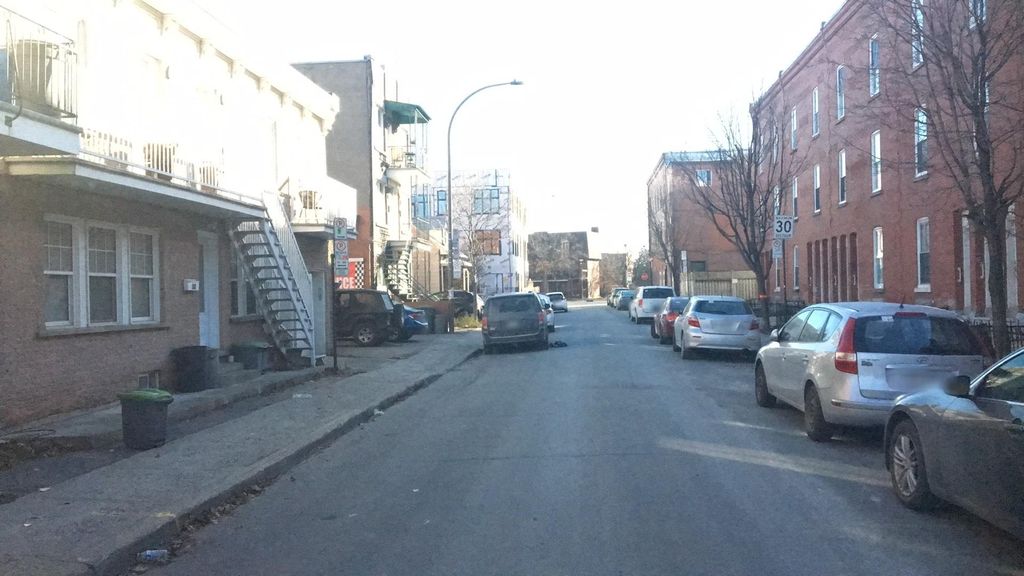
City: montreal